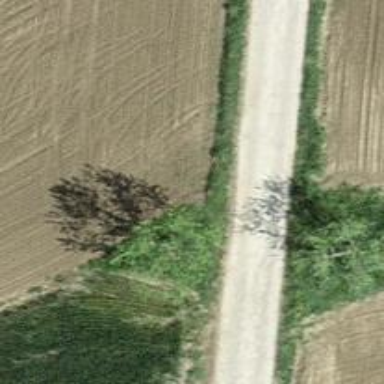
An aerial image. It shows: Well-maintained track road of grade 1.